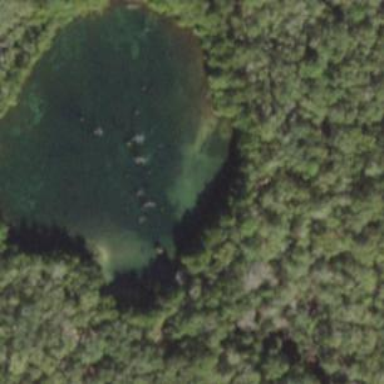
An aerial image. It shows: Lake with natural water.